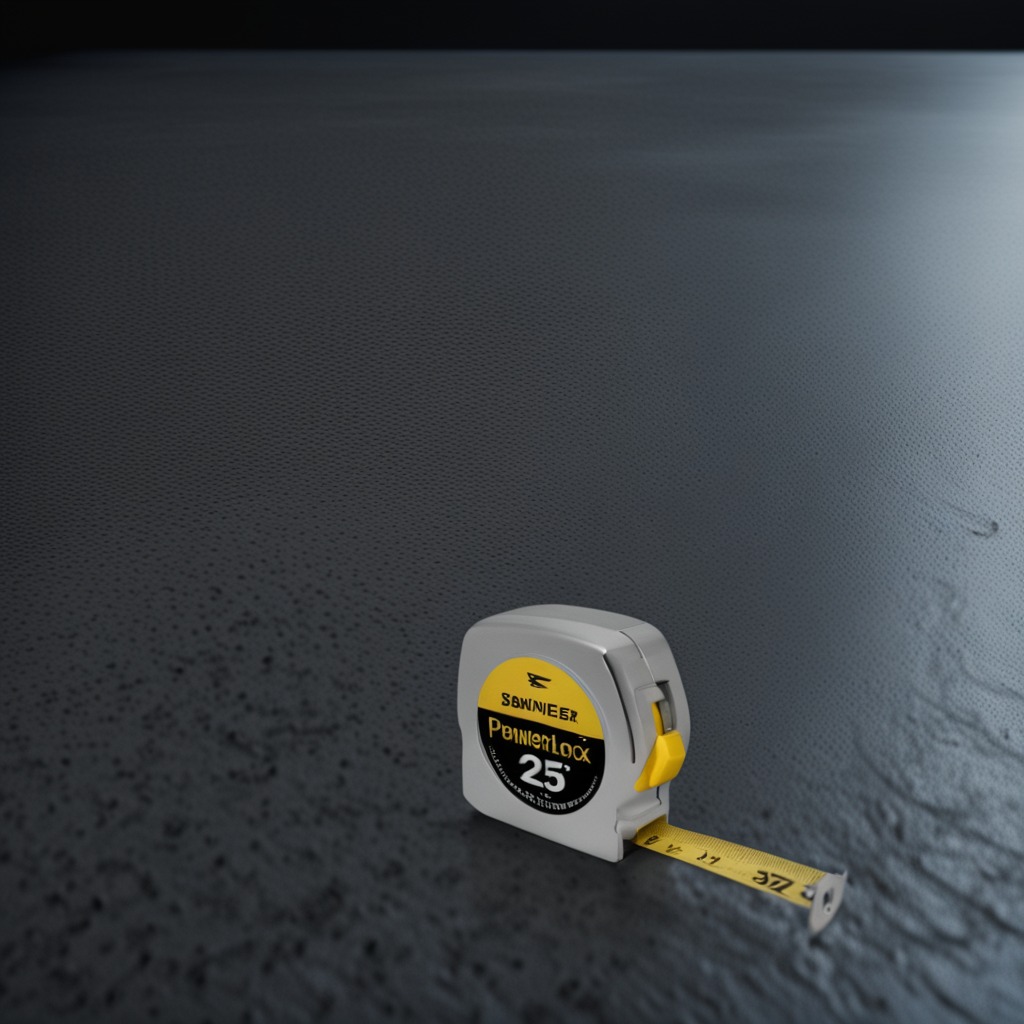
A measuring tape lies on the clean granite table inside a workshop at night.